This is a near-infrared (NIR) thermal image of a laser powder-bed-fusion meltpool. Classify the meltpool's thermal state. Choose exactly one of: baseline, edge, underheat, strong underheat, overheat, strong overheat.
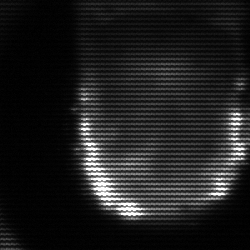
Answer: baseline